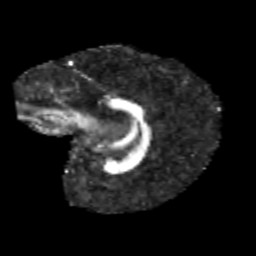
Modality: FA
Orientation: sagittal
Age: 10
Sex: male
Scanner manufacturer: siemens
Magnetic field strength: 3 T
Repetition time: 3.8 s
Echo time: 0.07 s